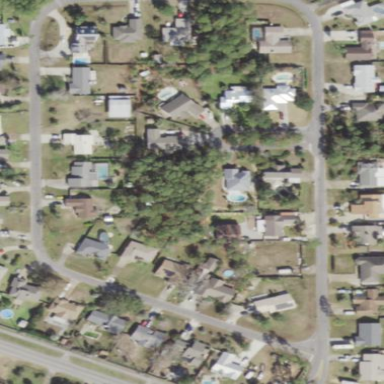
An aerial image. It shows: Residential area composed of single-family homes.